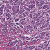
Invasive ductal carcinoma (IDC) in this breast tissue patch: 1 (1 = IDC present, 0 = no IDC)